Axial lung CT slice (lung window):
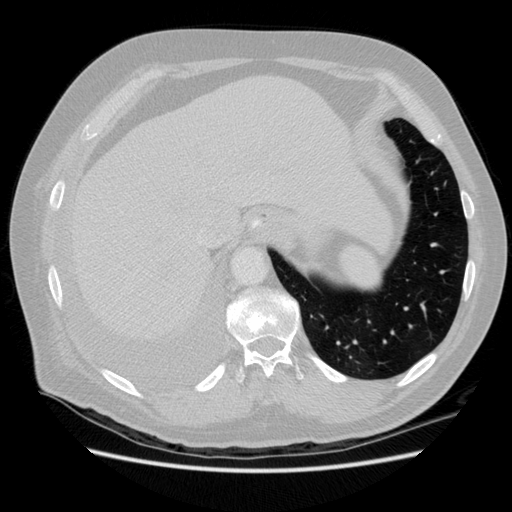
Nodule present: no